Question: I would like to make IcosahedronGeometry in three.js and reflect an image on the front side of the geometry.
I already made a IcosahedronGeometry and made it rotate on it's axis.
'''
var scene = new THREE.Scene();
var camera = new THREE.PerspectiveCamera(
75,
window.innerWidth / window.innerHeight,
0.1,
1000
);
// RENDERER
var renderer = new THREE.WebGLRenderer({
antialias: true
});
// RENDERER - SIZE OF CANVAS
renderer.setSize(window.innerWidth, window.innerHeight);
renderer.setClearColor('#ffffff');
document.body.appendChild(renderer.domElement);
// RESPONSIVE RENDERING
window.addEventListener('resize', () => {
renderer.setSize(window.innerWidth, window.innerHeight);
camera.aspect = window.innerWidth / window.innerHeight;
camera.updateProjectionMatrix();
});
var groundMaterial = new THREE.MeshPhongMaterial({
shininess: 100,
color: 0xffffff,
specular: 0xffffff
});
const cubeCamera = new THREE.CubeCamera(75, 1000, 512);
scene.add(cubeCamera);
// GEOMETRY
var geometry = new THREE.IcosahedronGeometry(2, 1);
var material = new THREE.MeshStandardMaterial({
color: 0x98bbbd,
side: THREE.FrontSides,
roughness: 1,
metalness: 0.5,
envMap: cubeCamera.renderTarget
});
material.roughness = 0;
material.metalness = 1;
material.flatShading = true;
material.envMap = cubeCamera.renderTarget.texture;
var sphere = new THREE.Mesh(geometry, material);
scene.add(sphere);
console.log(sphere.position);
console.log(cubeCamera.position);
cubeCamera.position.copy(sphere.position);
cubeCamera.update(renderer, scene);
// FLOOR
var floorTexture = new THREE.ImageUtils.loadTexture('images/woman.png');
// floorTexture.wrapS = floorTexture.wrapT = THREE.RepeatWrapping;
// floorTexture.repeat.set(1000, 1000);
var floorMaterial = new THREE.MeshBasicMaterial({
map: floorTexture,
side: THREE.BackSide
});
var floorGeometry = new THREE.PlaneGeometry(5, 5, 1, 1);
var floor = new THREE.Mesh(floorGeometry, floorMaterial);
floor.position.y = 0;
floor.position.x = 0;
floor.position.z = 3;
scene.add(floor);
cubeCamera.lookAt(floor);
// CONTROLS
var orbit = new THREE.OrbitControls(camera, renderer.Mesh);
camera.position.z = 5;
// LIGHTS
var topLeftLight = new THREE.PointLight(0xffffff, 1, 1);
topLeftLight.position.set(-50, 50, -25);
scene.add(topLeftLight);
var topRightLight = new THREE.PointLight(0xffffff, 1, 10);
topRightLight.position.set(50, 150, -25);
scene.add(topRightLight);
var lightBottomRight = new THREE.PointLight(0xffffff, 1, 100);
lightBottomRight.position.set(40, -50, 25);
scene.add(lightBottomRight);
var lightBottomLeft = new THREE.PointLight(0xffffff, 1, 100);
lightBottomLeft.position.set(-40, -50, 25);
scene.add(lightBottomLeft);
var lightTopRight = new THREE.PointLight(0xffffff, 1, 100);
lightTopRight.position.set(40, 50, 25);
scene.add(lightTopRight);
var lightTopLeft = new THREE.PointLight(0xffffff, 1, 100);
lightTopLeft.position.set(-40, 50, 25);
scene.add(lightTopLeft);
var backLight = new THREE.PointLight(0xffffff, 1, 100);
backLight.position.set(0, 0, -25);
scene.add(backLight);
var light = new THREE.AmbientLight(0x404040, 2); // soft white light
scene.add(light);
// update function
function render() {
requestAnimationFrame(render);
sphere.rotation.x += 0.005;
sphere.rotation.y += 0.005;
sphere.visible = false;
cubeCamera.update(renderer, scene);
sphere.visible = true;
renderer.render(scene, camera);
}
render();
'''
I would like to see a rotating IcosahedronGeometry which reflects an image on the front side. I tried adding a cube camera and pointing it at the PlaneGeometry with an image texture but nothing is reflecting.
I would like to simulate something like this, but it doesn't have to be exactly the same.
The desired result.

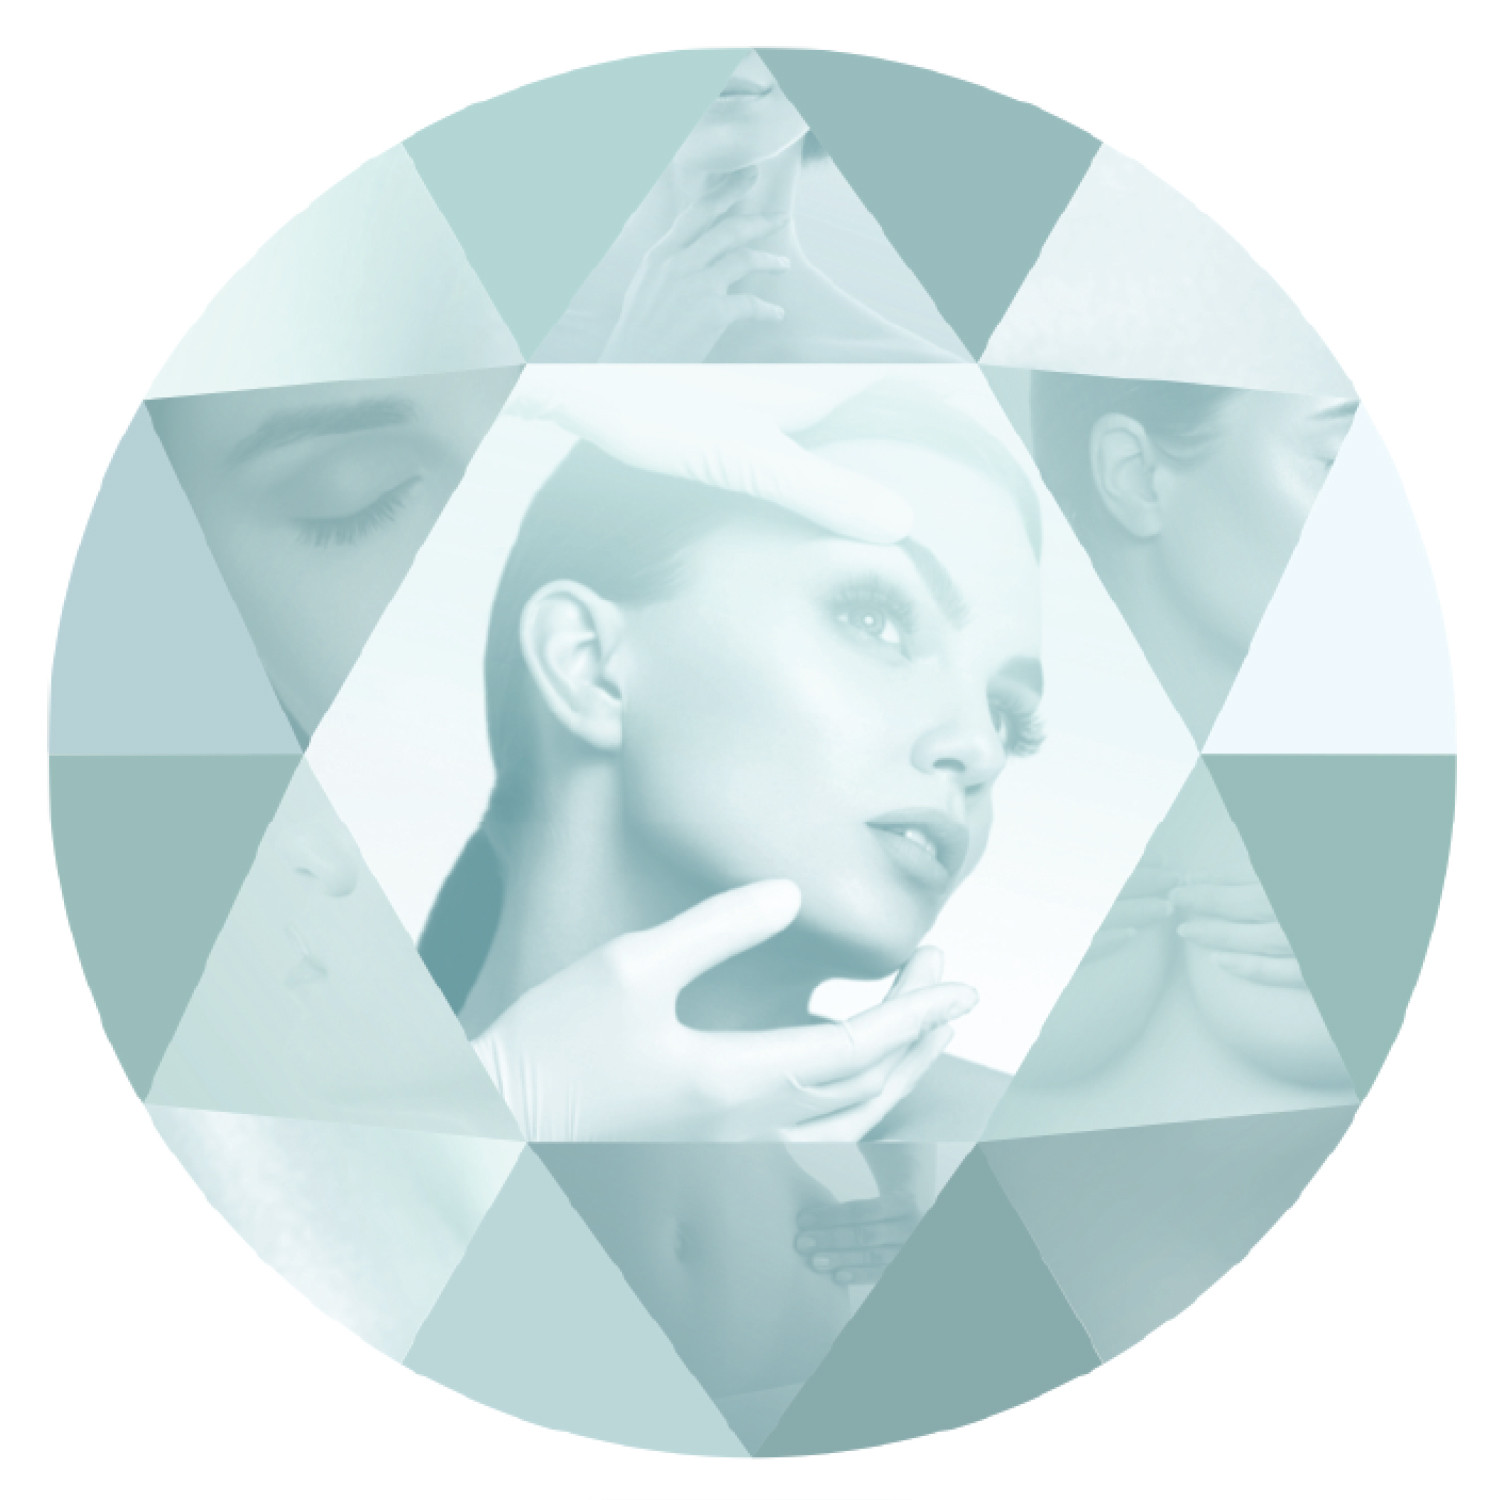
Answer: 3 issues.
1. you have to call cubeCamera.update before you access cubeCamera.renderTarget.texture
2. The parameters to CubeCamera are new CubeCamera(near, far, size). The code had new CubeCamera(75, 1000, 512) which means only things 75 to 1000 units away from the camera would be visible. The image plane you had is 3 units away so would not be visible.
3. You don't call lookAt with the CubeCamera as it's always looking in all directions.
'''
var scene = new THREE.Scene();
var camera = new THREE.PerspectiveCamera(
75,
window.innerWidth / window.innerHeight,
0.1,
1000
);
// RENDERER
var renderer = new THREE.WebGLRenderer({
antialias: true
});
// RENDERER - SIZE OF CANVAS
renderer.setSize(window.innerWidth, window.innerHeight);
renderer.setClearColor('#ffffff');
document.body.appendChild(renderer.domElement);
// RESPONSIVE RENDERING
window.addEventListener('resize', () => {
renderer.setSize(window.innerWidth, window.innerHeight);
camera.aspect = window.innerWidth / window.innerHeight;
camera.updateProjectionMatrix();
});
var groundMaterial = new THREE.MeshPhongMaterial({
shininess: 100,
color: 0xffffff,
specular: 0xffffff
});
const cubeCamera = new THREE.CubeCamera(0.001, 10, 512);
scene.add(cubeCamera);
// GEOMETRY
var geometry = new THREE.IcosahedronGeometry(2, 1);
var material = new THREE.MeshStandardMaterial({
color: 0x98bbbd,
side: THREE.FrontSide,
roughness: 1,
metalness: 0.5,
});
cubeCamera.update(renderer, scene);
material.roughness = 0;
material.metalness = 1;
material.flatShading = true;
material.envMap = cubeCamera.renderTarget.texture;
var sphere = new THREE.Mesh(geometry, material);
scene.add(sphere);
// FLOOR
var loader = new THREE.TextureLoader();
var floorTexture = loader.load('https://i.imgur.com/UKBsvV0.jpg');
var floorMaterial = new THREE.MeshBasicMaterial({
map: floorTexture,
side: THREE.BackSide
});
var floorGeometry = new THREE.PlaneGeometry(5, 5, 1, 1);
var floor = new THREE.Mesh(floorGeometry, floorMaterial);
floor.position.y = 0;
floor.position.x = 0;
floor.position.z = 3;
scene.add(floor);
// CONTROLS
var orbit = new THREE.OrbitControls(camera, renderer.Mesh);
camera.position.z = 5;
// LIGHTS
var topLeftLight = new THREE.PointLight(0xffffff, 1, 1);
topLeftLight.position.set(-50, 50, -25);
scene.add(topLeftLight);
var topRightLight = new THREE.PointLight(0xffffff, 1, 10);
topRightLight.position.set(50, 150, -25);
scene.add(topRightLight);
var lightBottomRight = new THREE.PointLight(0xffffff, 1, 100);
lightBottomRight.position.set(40, -50, 25);
scene.add(lightBottomRight);
var lightBottomLeft = new THREE.PointLight(0xffffff, 1, 100);
lightBottomLeft.position.set(-40, -50, 25);
scene.add(lightBottomLeft);
var lightTopRight = new THREE.PointLight(0xffffff, 1, 100);
lightTopRight.position.set(40, 50, 25);
scene.add(lightTopRight);
var lightTopLeft = new THREE.PointLight(0xffffff, 1, 100);
lightTopLeft.position.set(-40, 50, 25);
scene.add(lightTopLeft);
var backLight = new THREE.PointLight(0xffffff, 1, 100);
backLight.position.set(0, 0, -25);
scene.add(backLight);
var light = new THREE.AmbientLight(0x404040, 2); // soft white light
scene.add(light);
// update function
function render() {
sphere.rotation.x += 0.005;
sphere.rotation.y += 0.005;
sphere.visible = false;
cubeCamera.update(renderer, scene);
sphere.visible = true;
renderer.render(scene, camera);
requestAnimationFrame(render);
}
render();
'''
'''
<script src="https://threejsfundamentals.org/threejs/resources/threejs/r105/three.min.js"></script>
<script src="https://threejsfundamentals.org/threejs/resources/threejs/r105/js/controls/OrbitControls.js"></script>
'''